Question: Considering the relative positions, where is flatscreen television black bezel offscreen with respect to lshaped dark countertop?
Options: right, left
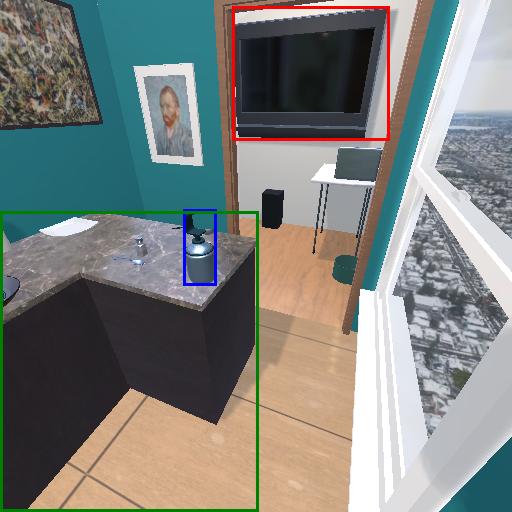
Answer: right